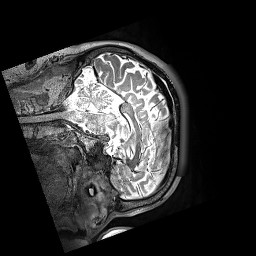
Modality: T2w
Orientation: sagittal
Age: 52
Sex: male